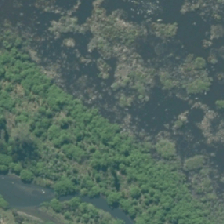
Land cover: herbaceous_freshwater_vege